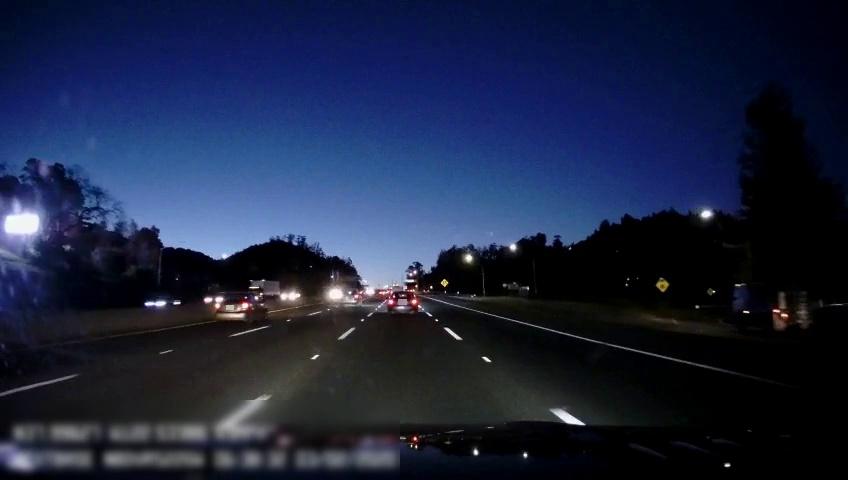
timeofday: Night
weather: Other
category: Drivable Space
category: Drivable Space
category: Vehicles | SUV
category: Vehicles | Car
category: Vehicles | Car
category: Vehicles | Truck
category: Vehicles | Truck
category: Vehicles | SUV
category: Vehicles | Car
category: Vehicles | Car
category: Vehicles | Car
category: Lanes | Alternate Lane
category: Lanes | Alternate Lane
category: Lanes | Current Lane
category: Lanes | Current Lane
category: Lanes | Alternate Lane
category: Traffic | Signs